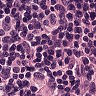
Metastatic tissue present: yes